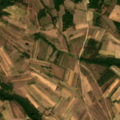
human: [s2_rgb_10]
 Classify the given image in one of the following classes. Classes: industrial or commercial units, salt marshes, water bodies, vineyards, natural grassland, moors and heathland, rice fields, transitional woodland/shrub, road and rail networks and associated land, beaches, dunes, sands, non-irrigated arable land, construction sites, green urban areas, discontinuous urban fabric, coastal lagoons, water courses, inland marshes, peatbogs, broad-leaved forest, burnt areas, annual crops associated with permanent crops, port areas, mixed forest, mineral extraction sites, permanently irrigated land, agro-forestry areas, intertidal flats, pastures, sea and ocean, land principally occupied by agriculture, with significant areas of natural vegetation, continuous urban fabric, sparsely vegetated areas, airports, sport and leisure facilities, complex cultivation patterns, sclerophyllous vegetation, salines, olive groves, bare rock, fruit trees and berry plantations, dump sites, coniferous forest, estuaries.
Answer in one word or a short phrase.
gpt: complex cultivation patterns, land principally occupied by agriculture, with significant areas of natural vegetation, broad-leaved forest